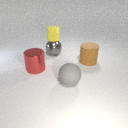
large brown rubber cylinder behind large gray rubber sphere